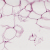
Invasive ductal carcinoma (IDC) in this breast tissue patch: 0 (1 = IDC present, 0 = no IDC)